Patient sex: F
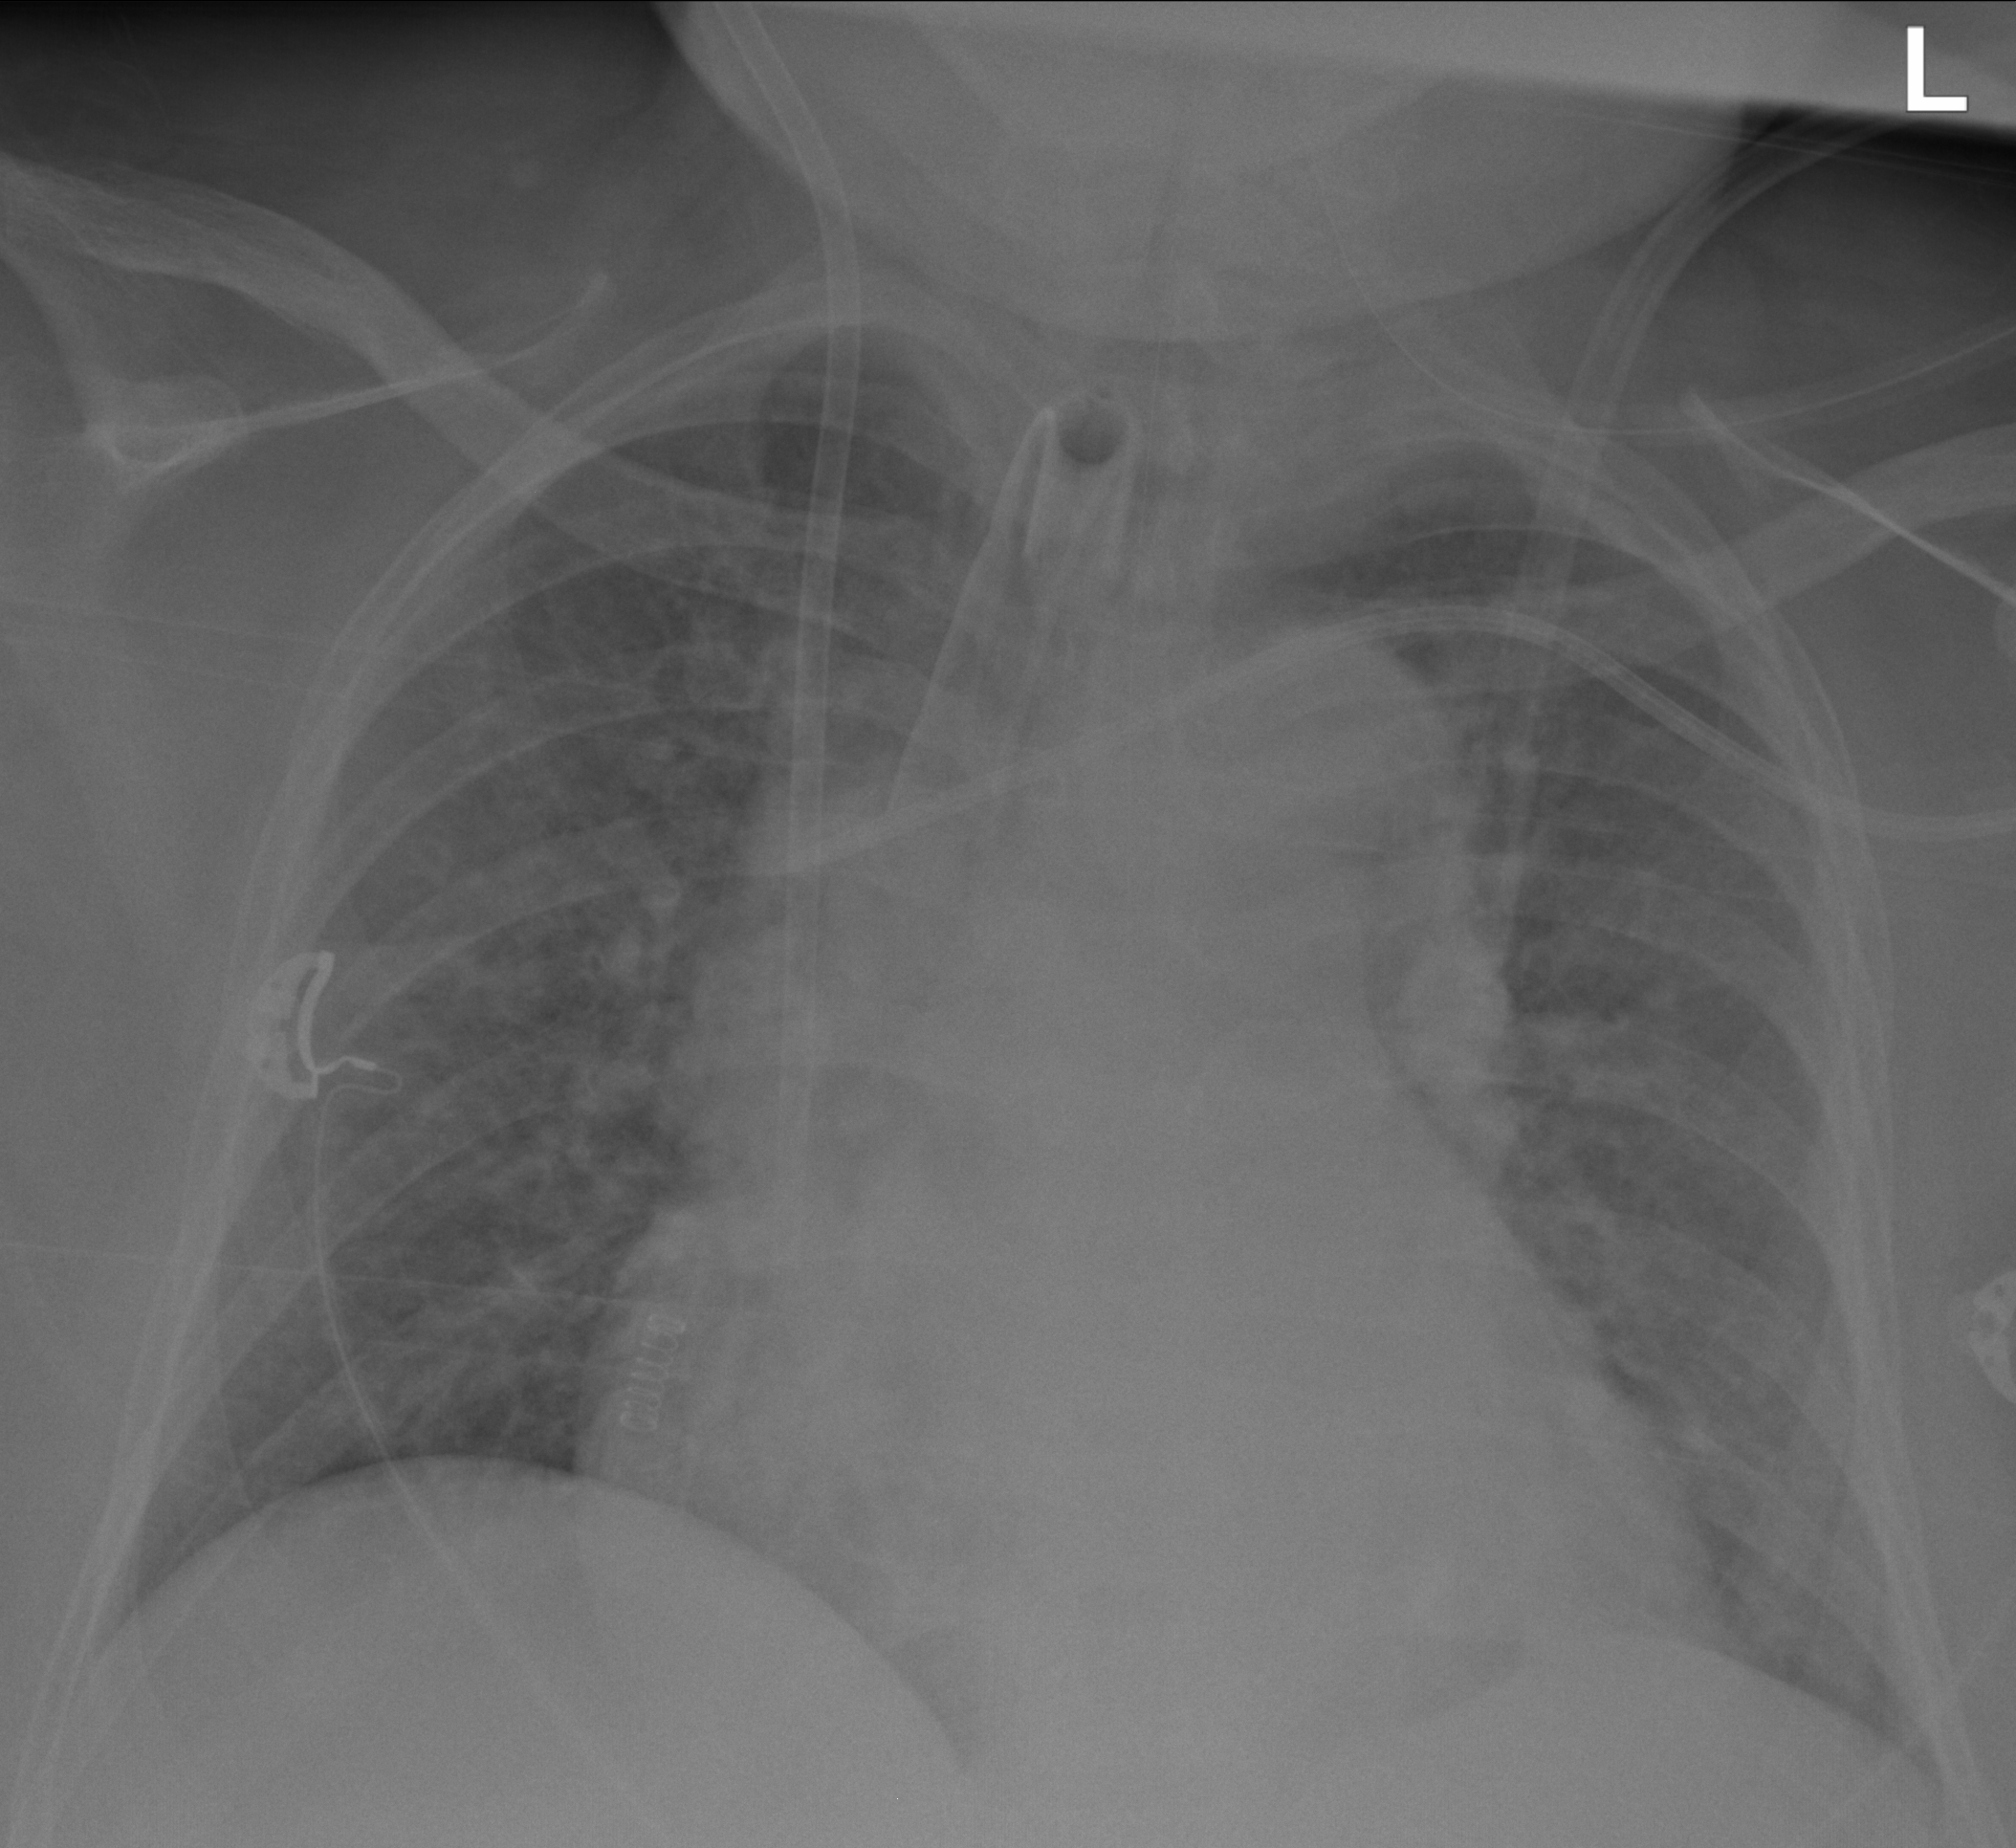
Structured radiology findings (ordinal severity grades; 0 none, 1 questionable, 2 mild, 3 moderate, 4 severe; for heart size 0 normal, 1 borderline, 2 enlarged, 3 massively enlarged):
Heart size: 2
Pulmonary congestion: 2
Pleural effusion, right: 0
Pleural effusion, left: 0
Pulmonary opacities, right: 3
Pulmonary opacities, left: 3
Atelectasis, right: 2
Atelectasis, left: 2